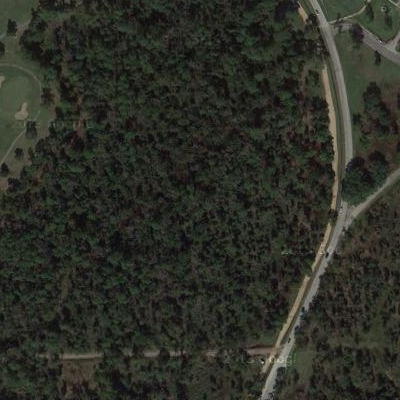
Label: eForest